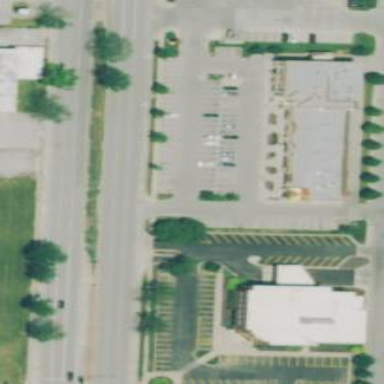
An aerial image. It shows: Parking area with surface.